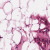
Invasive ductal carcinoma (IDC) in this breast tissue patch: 0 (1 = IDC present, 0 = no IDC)